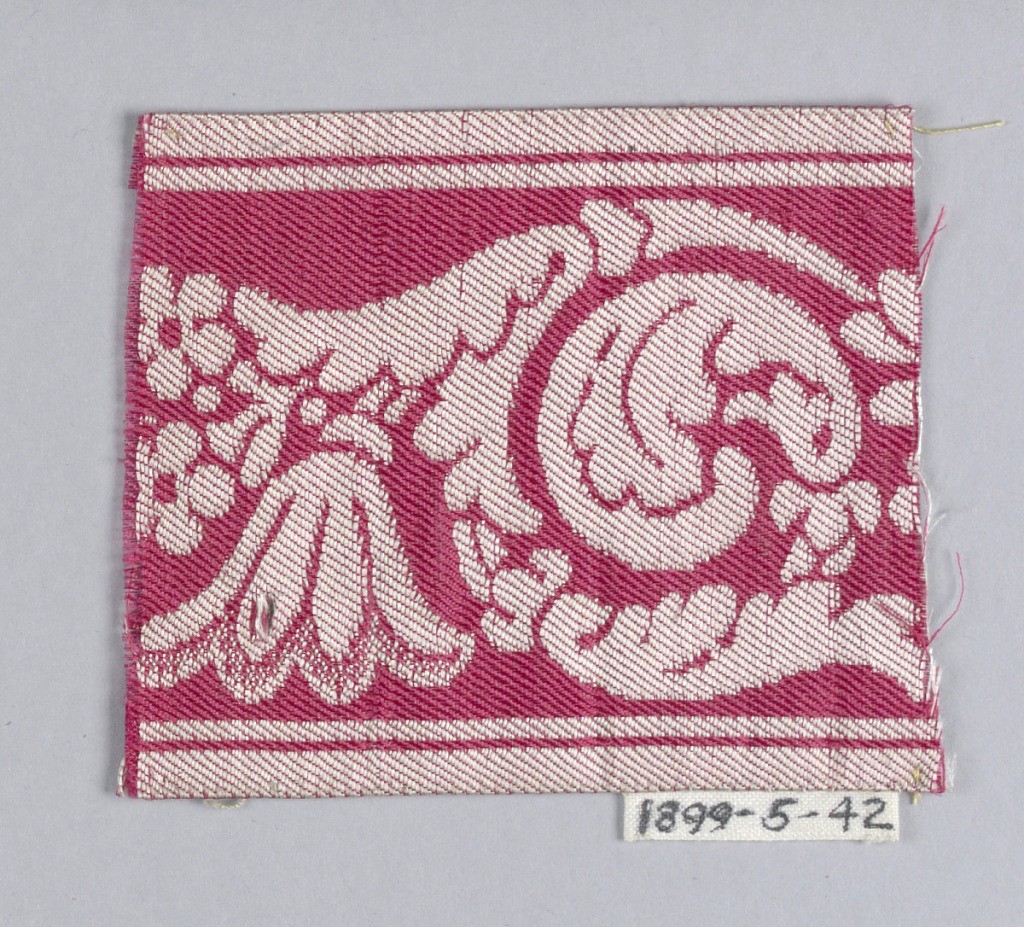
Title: Trimming fragment
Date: ca. 1830
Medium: silk Technique: woven
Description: Curving scroll with flower in white on red.